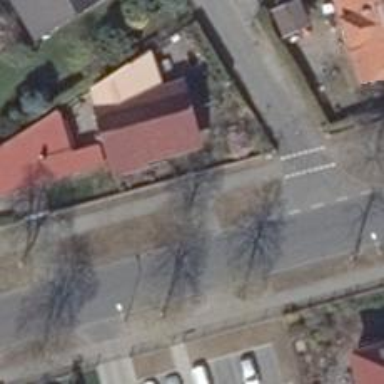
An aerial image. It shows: Footway along the road.